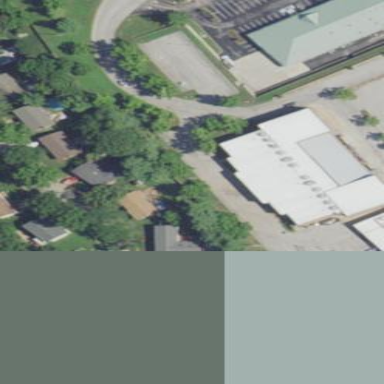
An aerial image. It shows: Cinema building.